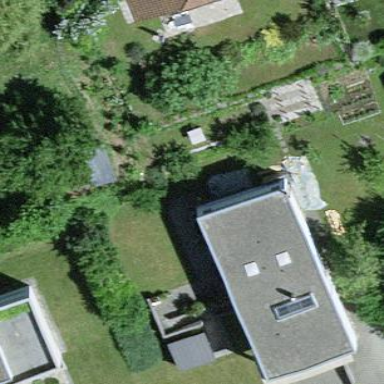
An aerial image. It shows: Residential building.